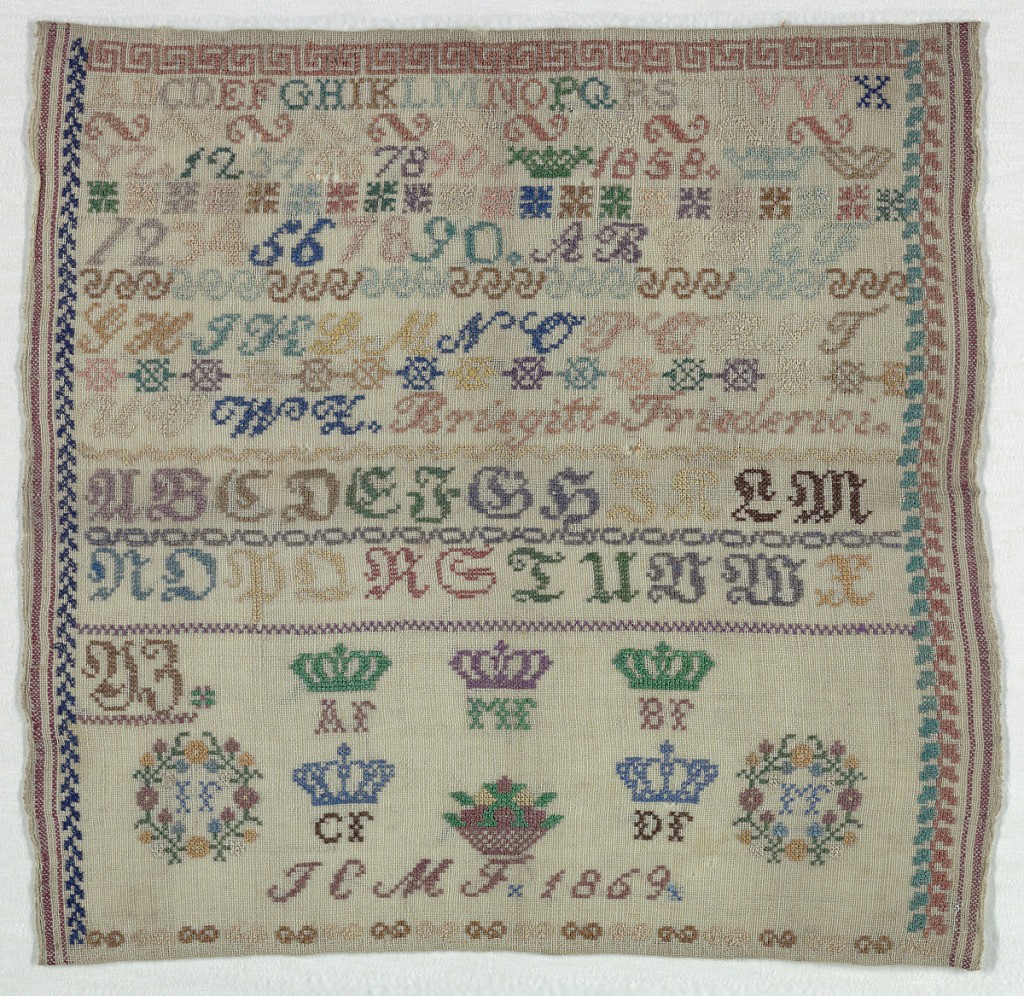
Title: Sampler
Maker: Briegitt Friederici
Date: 1869
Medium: silk embroidery on wool foundation Technique: embroidered in cross stitch on plain weave foundation
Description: Alphabets and numerals with crowned monograms at the bottom.